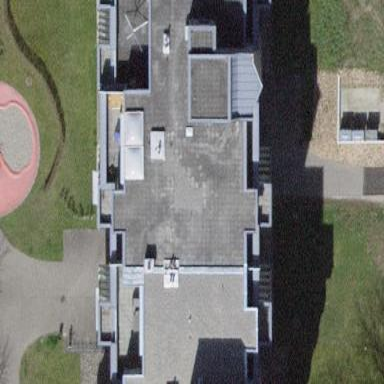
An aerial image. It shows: Flat-roofed apartment building.